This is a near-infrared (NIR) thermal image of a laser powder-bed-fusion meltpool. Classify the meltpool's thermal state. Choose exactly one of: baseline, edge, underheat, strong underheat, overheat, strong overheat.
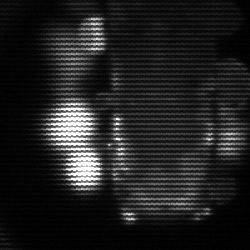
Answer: strong underheat